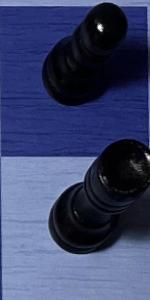
Label: Rook_Black